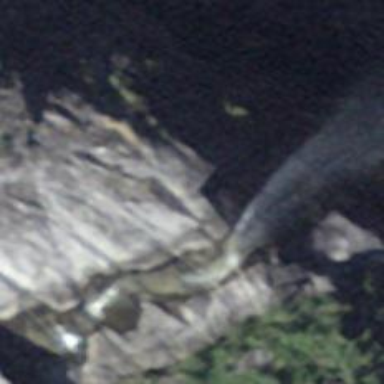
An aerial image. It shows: Beautiful waterfall.